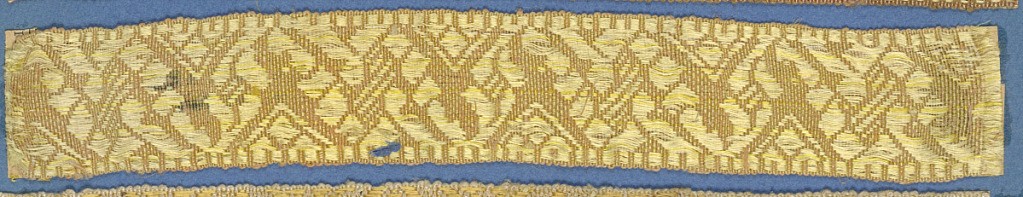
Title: Trimming
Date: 19th century
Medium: silk Technique: woven
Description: Pink and yellow trimming fragment in a design of an ornamented zigzag band.